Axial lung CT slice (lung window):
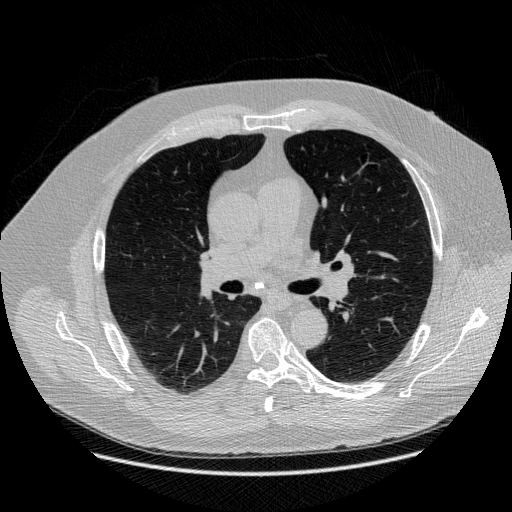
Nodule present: no